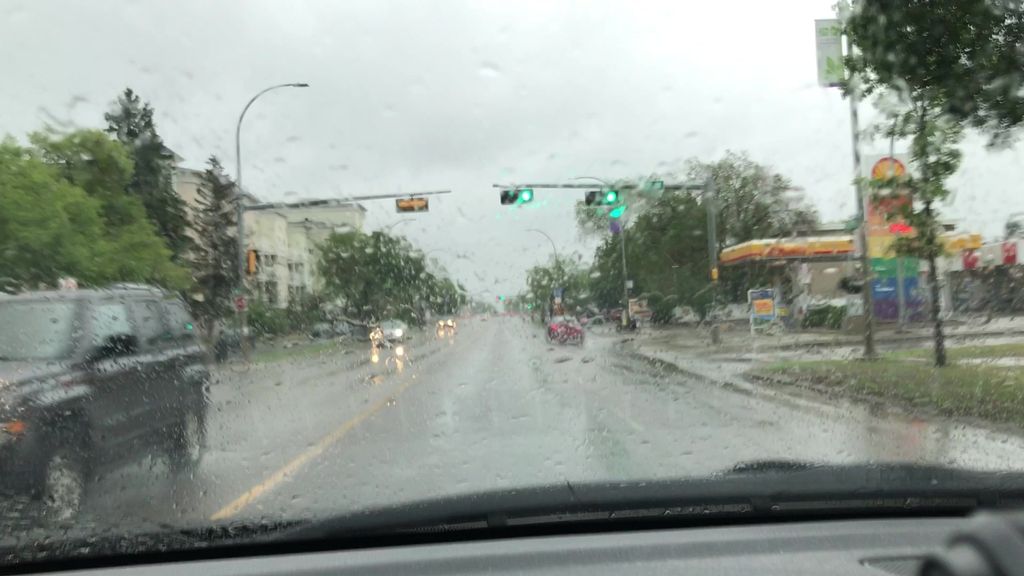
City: edmonton